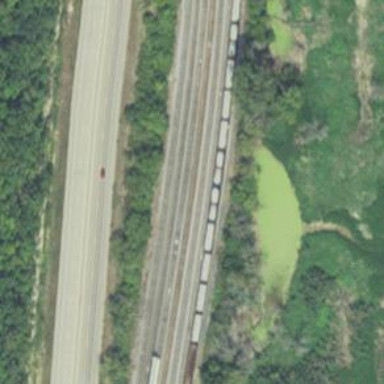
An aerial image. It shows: Railway yard in service.